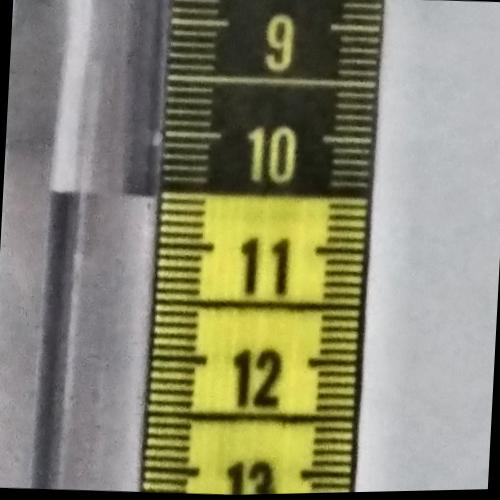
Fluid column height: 10.6 cm